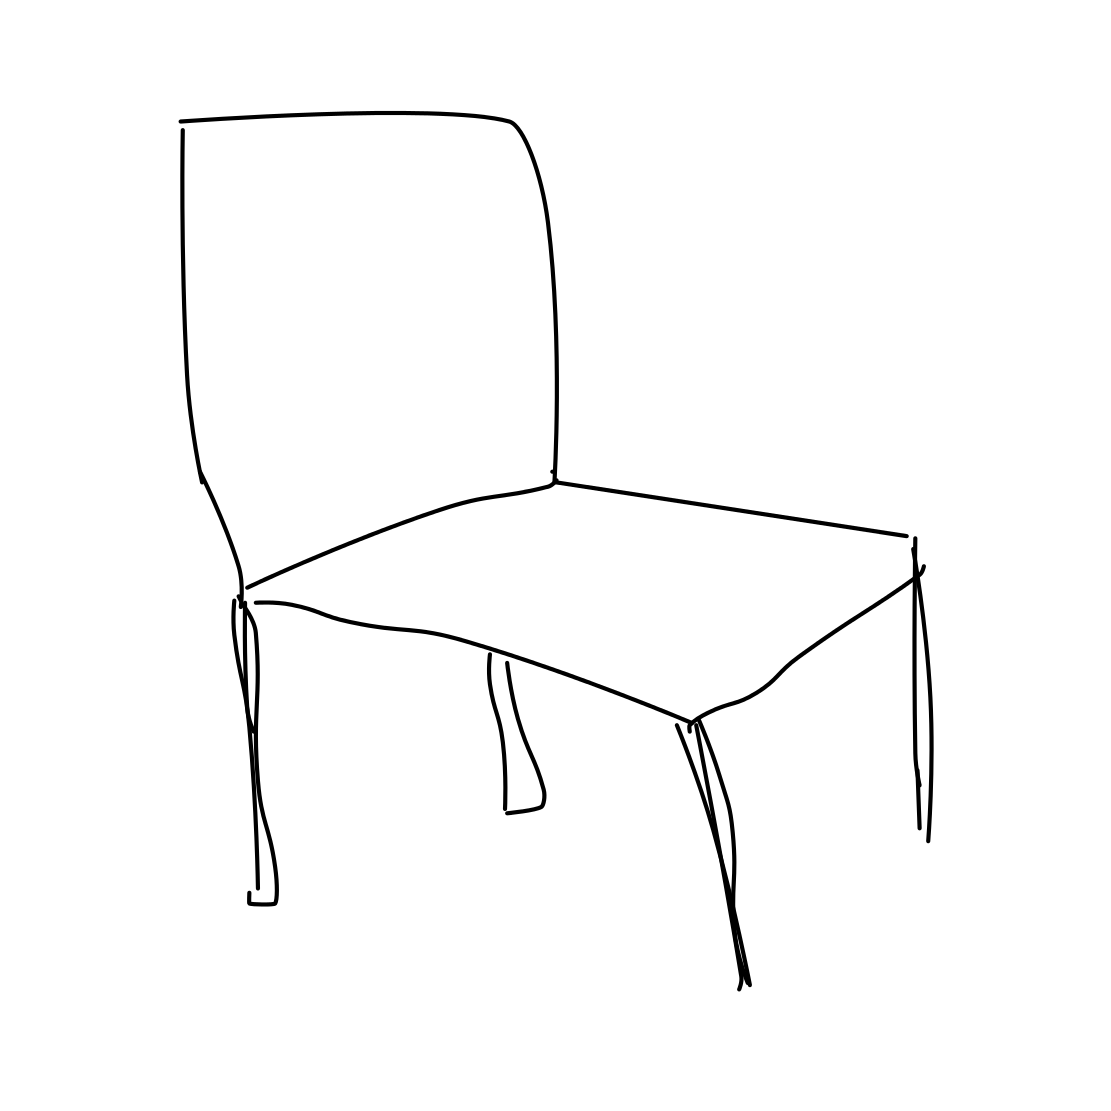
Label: chair